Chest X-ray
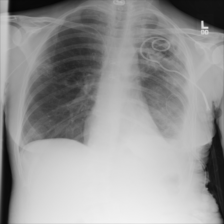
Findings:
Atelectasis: negative
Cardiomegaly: negative
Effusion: positive
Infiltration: negative
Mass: negative
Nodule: negative
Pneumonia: negative
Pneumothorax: positive
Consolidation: negative
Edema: negative
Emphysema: negative
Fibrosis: negative
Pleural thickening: negative
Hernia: negative